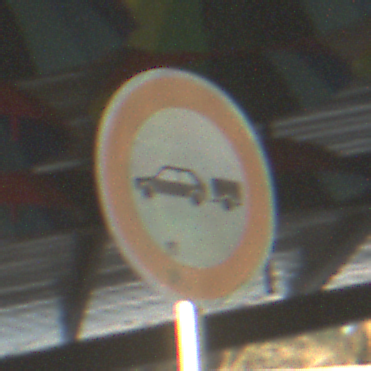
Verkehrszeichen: VerbotPersonenkraftwagenMitAnhaenger
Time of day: SunriseSunset
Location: Outdoor (Suburban)
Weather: Clear
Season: NotSpecified
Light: Natural